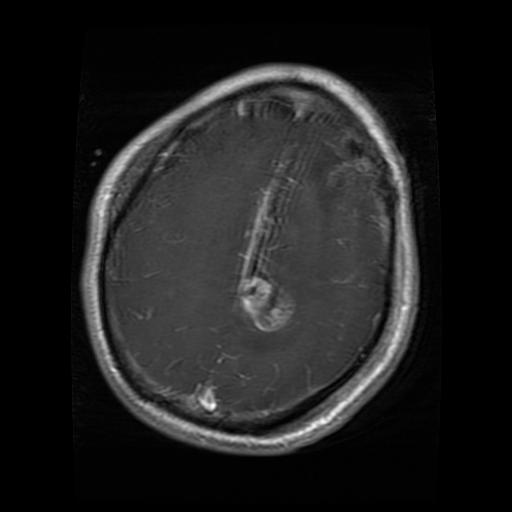
Label: glioma